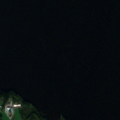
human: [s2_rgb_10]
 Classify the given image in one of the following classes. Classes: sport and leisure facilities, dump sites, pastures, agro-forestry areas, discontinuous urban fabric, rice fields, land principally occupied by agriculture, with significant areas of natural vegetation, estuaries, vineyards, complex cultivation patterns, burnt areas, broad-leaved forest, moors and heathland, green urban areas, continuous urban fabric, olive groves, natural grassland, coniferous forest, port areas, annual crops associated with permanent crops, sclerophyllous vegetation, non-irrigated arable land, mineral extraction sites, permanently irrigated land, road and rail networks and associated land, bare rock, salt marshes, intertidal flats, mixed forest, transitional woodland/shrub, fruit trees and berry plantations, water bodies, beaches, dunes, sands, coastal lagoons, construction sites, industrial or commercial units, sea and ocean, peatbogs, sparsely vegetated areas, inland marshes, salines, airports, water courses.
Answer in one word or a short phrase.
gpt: land principally occupied by agriculture, with significant areas of natural vegetation, water bodies